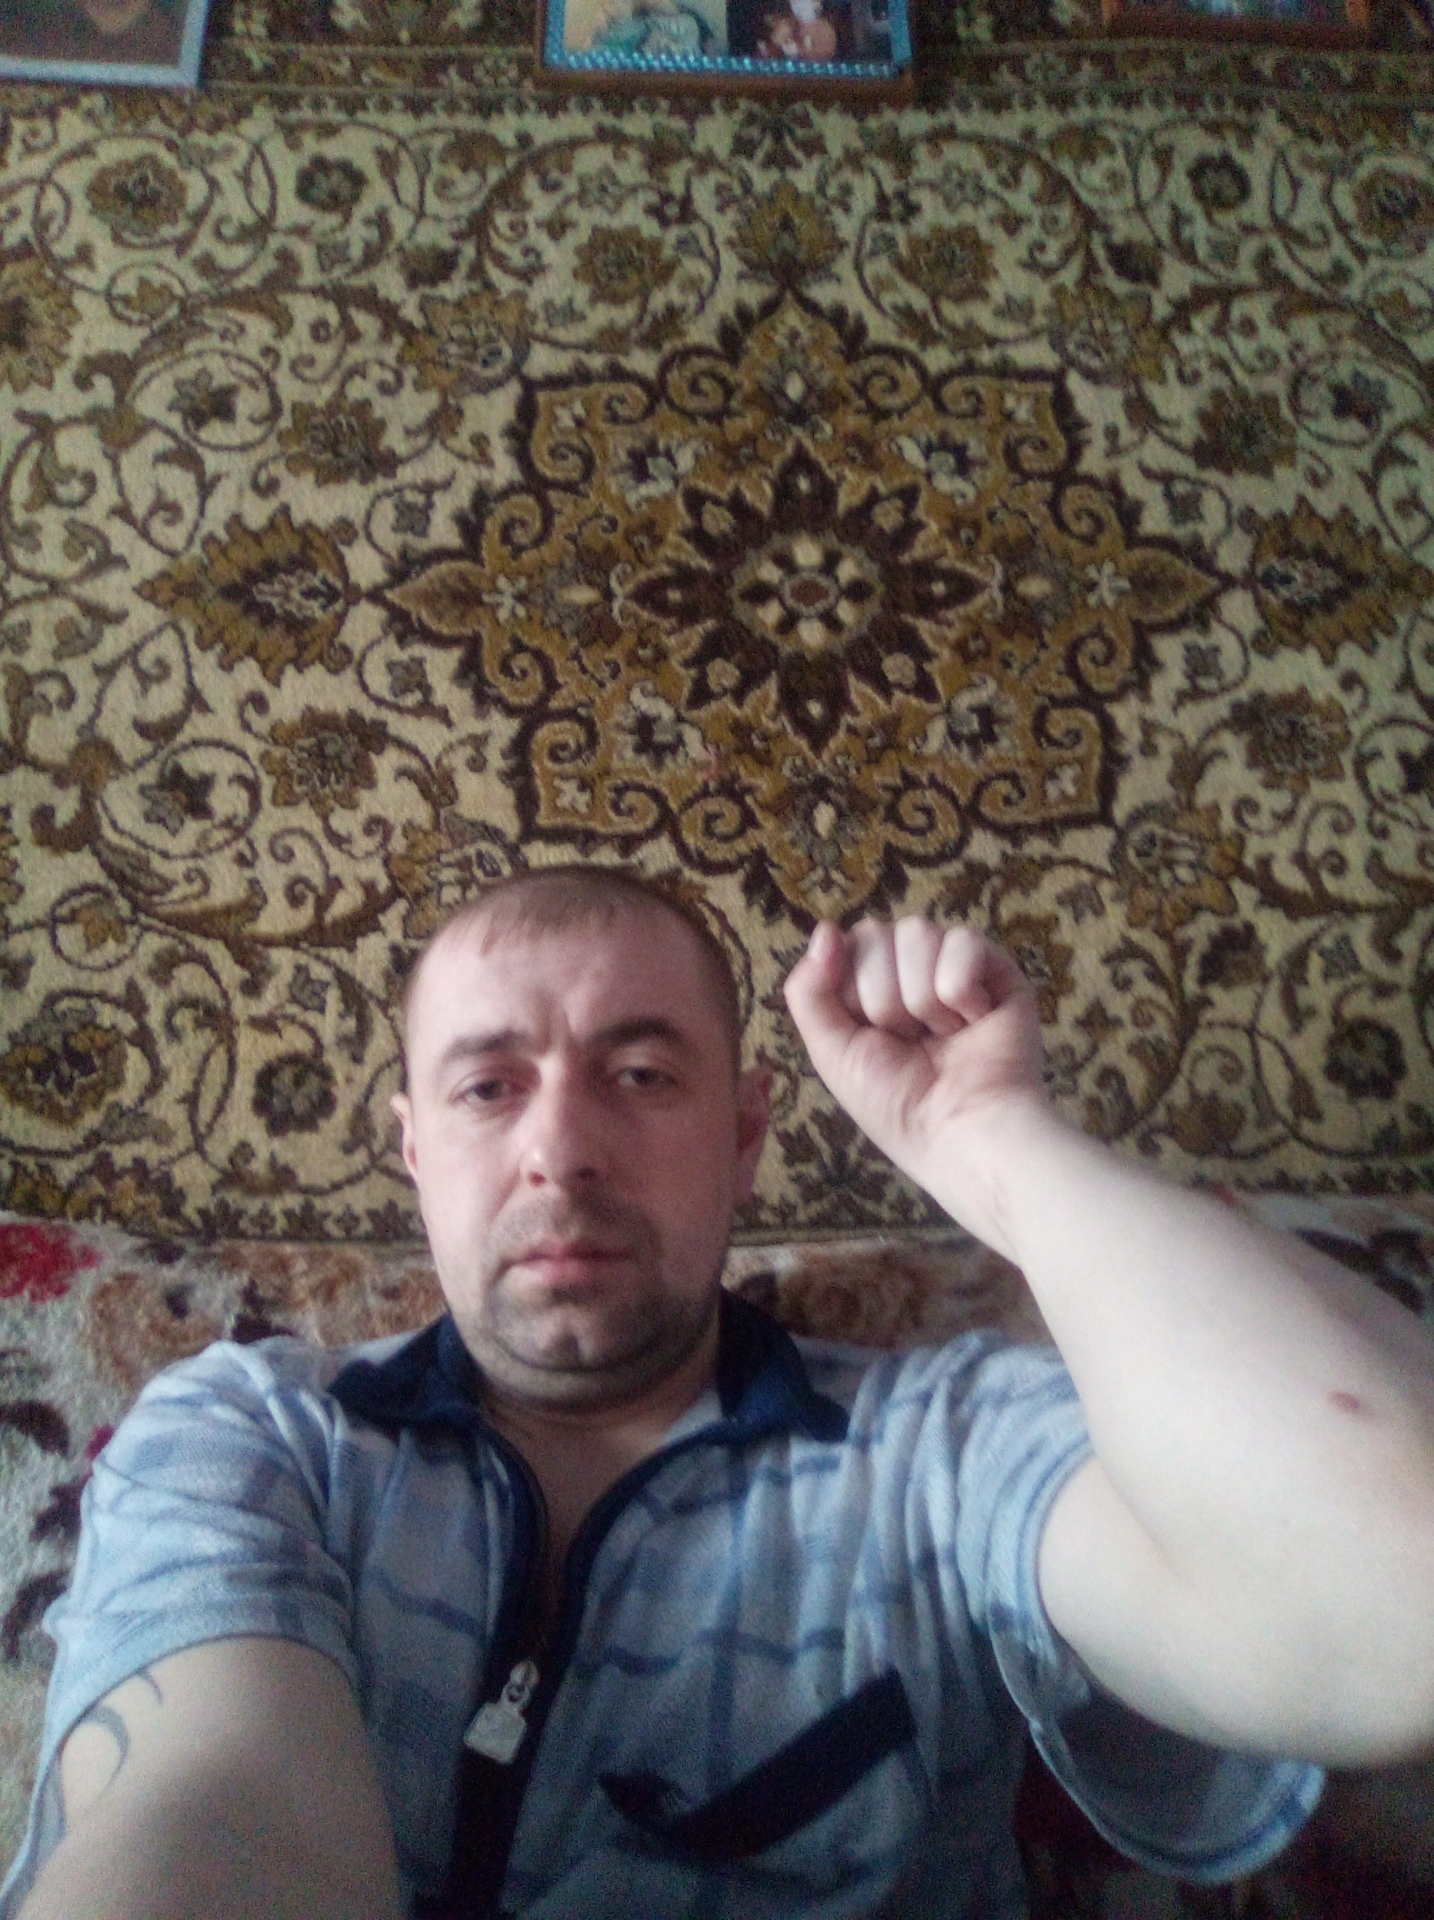
Label: noise